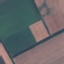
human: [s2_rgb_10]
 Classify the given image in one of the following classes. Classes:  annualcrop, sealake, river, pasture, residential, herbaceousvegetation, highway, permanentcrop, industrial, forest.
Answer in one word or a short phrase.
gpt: AnnualCrop